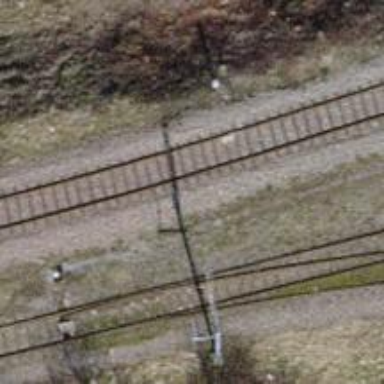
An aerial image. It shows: Rail spur with electrified contact line.